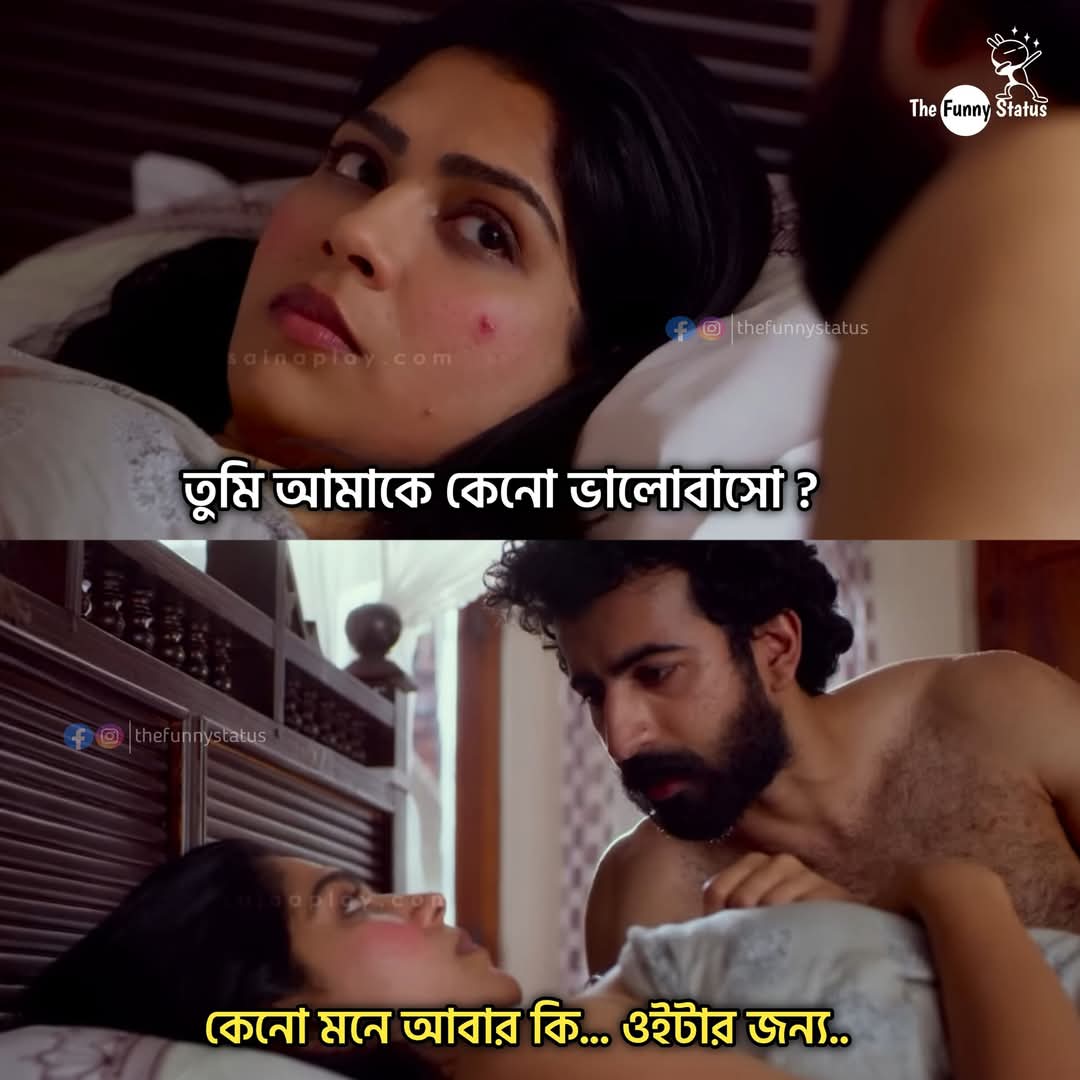
Text: তুমি আমাকে কেনো ভালোবাসো?
কেনো মনে আবার কি... ওইটার জন্য..
Label: Non Hate